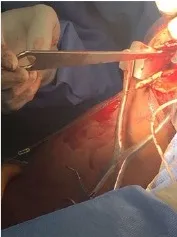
Intraoperative photographs of the Tension-slide technique of proximal biceps tendodesis using an EndoButton reproducing anatomical length-tension relationship. Passing suture limbs through 4 holed EndoButton.
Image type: medical_photograph (other_medical_photograph)